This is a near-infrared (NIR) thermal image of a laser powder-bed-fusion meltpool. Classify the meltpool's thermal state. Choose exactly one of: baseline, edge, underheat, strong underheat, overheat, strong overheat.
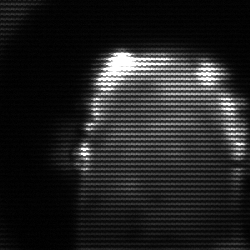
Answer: baseline